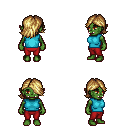
a pixel art fantasy rpg character, female body template, orc, green skin, teal sleeveless shirt, red pants, blonde swoop hairstyle, four views (front, back, left, right), 2x2 character sprite sheet, small pixel art, hard edges, no anti-aliasing